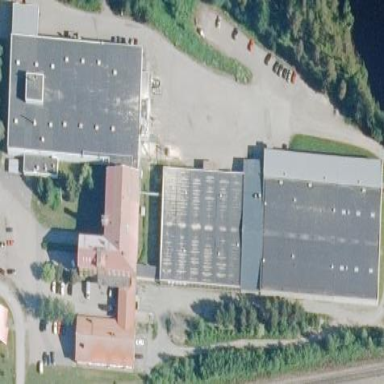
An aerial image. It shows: Industrial building.